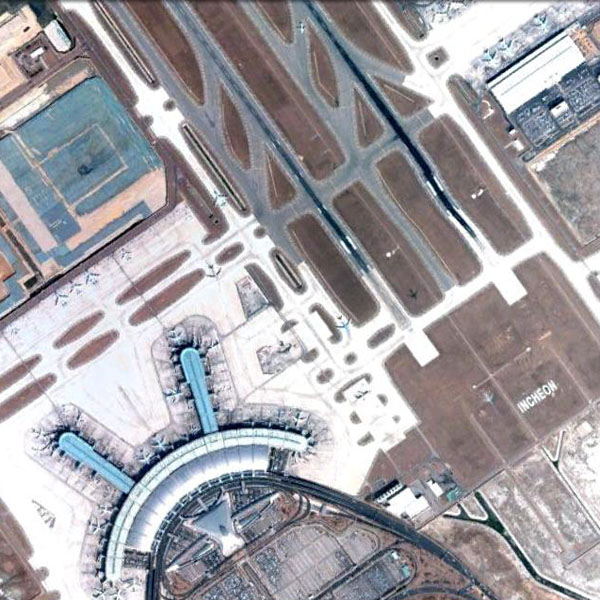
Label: Airport